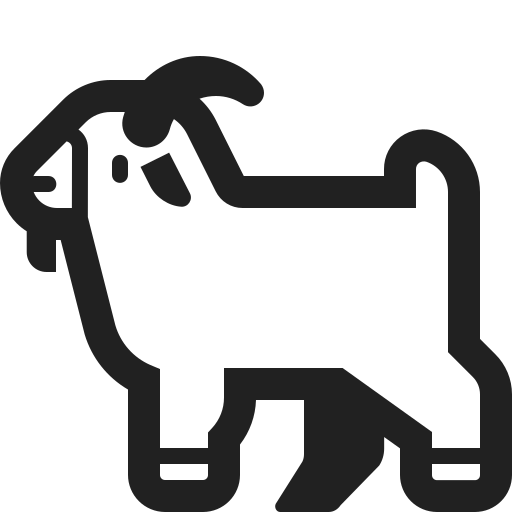
goat high contrast